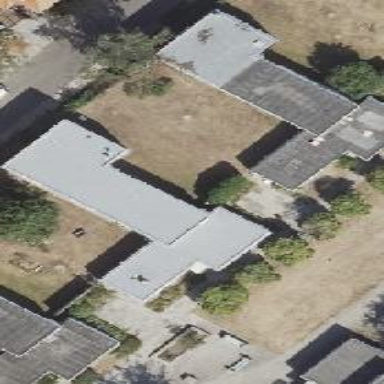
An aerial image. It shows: Dormitory building.